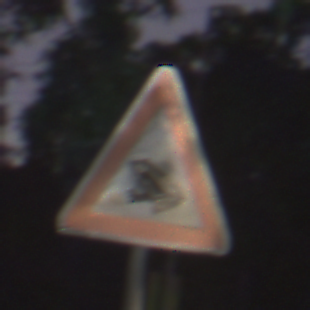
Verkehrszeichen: AmphibienwanderungRechts
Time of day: Night
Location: Outdoor (Suburban)
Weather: PartlyCloudy
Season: NotSpecified
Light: Artificial